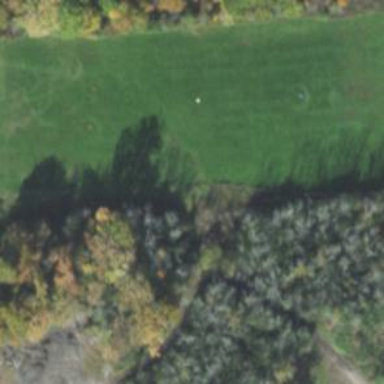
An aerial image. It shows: Golf pitch for leisure land.